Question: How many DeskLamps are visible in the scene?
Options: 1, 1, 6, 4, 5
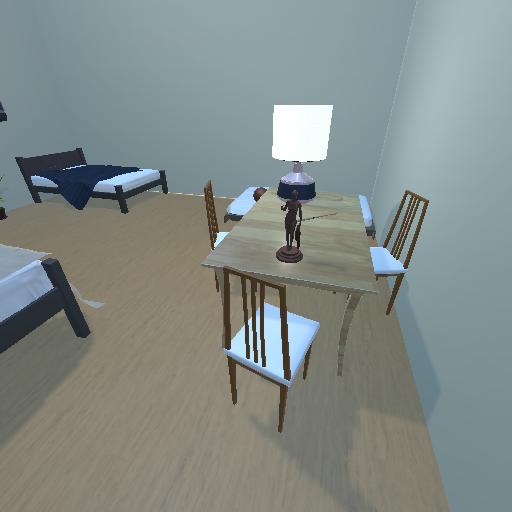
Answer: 1